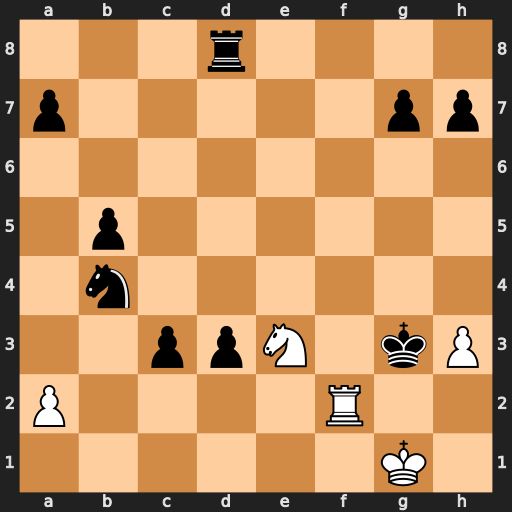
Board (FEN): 3r4/p5pp/8/1p6/1n6/2ppN1kP/P4R2/6K1
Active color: w
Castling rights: -
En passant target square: -
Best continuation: Nf5+ Kxh3 Rg2 c2 Rg3#